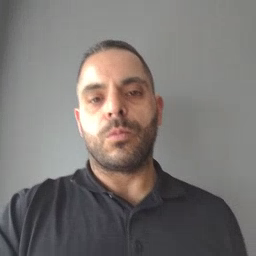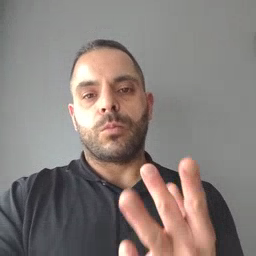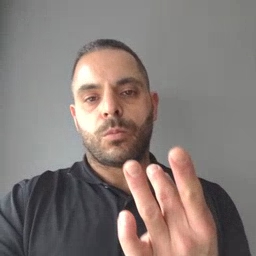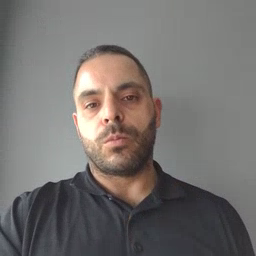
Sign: sticky